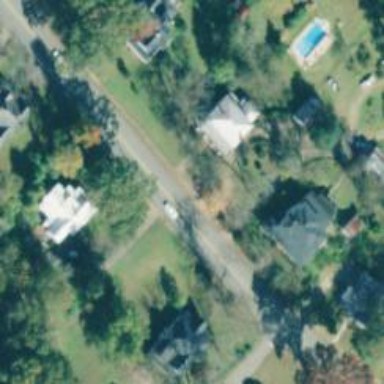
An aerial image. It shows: Driveway.